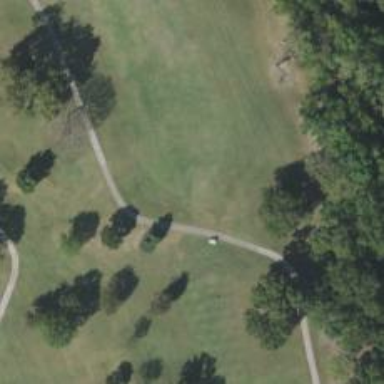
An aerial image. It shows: Golf hole.